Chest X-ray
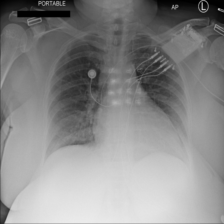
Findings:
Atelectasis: negative
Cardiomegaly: negative
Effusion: negative
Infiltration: positive
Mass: negative
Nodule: negative
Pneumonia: negative
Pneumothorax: negative
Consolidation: negative
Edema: negative
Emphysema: negative
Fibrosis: negative
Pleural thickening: negative
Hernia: negative